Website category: auto
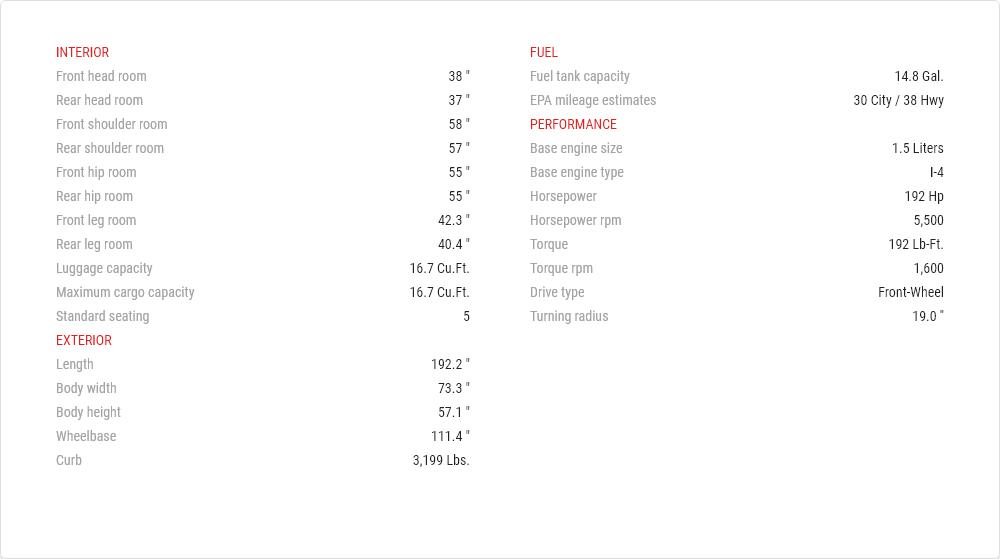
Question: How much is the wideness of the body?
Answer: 73.3 "

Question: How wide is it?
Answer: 73.3 "

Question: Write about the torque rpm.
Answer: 1,600

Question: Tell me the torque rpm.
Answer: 1,600

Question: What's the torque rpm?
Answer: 1,600

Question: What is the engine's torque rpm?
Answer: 1,600

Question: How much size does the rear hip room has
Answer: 55 "

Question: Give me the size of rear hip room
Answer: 55 "

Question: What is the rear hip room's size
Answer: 55 "

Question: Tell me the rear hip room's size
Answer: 55 "

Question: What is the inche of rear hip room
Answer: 55 "

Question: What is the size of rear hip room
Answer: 55 "

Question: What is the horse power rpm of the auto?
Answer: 5,500

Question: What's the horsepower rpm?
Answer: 5,500

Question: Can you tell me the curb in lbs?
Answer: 3,199 lbs.

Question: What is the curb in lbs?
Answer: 3,199 lbs.

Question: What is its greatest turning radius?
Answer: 19.0 ''

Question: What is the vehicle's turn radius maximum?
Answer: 19.0 ''

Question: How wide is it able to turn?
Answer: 19.0 ''

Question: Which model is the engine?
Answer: I-4

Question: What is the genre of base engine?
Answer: I-4

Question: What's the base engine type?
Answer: I-4

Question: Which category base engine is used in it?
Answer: I-4

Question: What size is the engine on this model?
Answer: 1.5 liters

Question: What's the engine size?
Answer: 1.5 liters

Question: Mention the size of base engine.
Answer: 1.5 liters

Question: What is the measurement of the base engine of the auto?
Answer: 1.5 liters

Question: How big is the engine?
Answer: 1.5 liters

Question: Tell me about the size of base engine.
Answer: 1.5 liters

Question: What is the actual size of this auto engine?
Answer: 1.5 liters

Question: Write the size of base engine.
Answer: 1.5 liters

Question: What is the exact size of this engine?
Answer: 1.5 liters

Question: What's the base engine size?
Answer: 1.5 liters

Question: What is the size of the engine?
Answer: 1.5 liters

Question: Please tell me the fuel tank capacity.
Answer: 14.8 gal.

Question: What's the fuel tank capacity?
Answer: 14.8 gal.

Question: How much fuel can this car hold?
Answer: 14.8 gal.

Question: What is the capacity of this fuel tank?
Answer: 14.8 gal.

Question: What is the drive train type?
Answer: front-wheel

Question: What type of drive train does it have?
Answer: front-wheel

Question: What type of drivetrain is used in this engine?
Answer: front-wheel

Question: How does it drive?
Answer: front-wheel

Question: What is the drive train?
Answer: front-wheel

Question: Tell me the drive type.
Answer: front-wheel

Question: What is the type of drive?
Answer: front-wheel

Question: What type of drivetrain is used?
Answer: front-wheel

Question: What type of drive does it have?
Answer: front-wheel

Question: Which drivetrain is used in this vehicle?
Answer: front-wheel

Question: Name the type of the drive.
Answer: front-wheel

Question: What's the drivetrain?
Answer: front-wheel

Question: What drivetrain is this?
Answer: front-wheel

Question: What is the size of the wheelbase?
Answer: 111.4 "

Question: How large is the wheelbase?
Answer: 111.4 "

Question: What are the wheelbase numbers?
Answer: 111.4 "

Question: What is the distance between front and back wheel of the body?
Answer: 111.4 "

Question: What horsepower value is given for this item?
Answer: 192 hp

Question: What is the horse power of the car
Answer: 192 hp

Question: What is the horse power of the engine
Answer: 192 hp

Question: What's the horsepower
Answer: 192 hp

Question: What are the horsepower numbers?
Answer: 192 hp

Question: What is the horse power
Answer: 192 hp

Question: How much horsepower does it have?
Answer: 192 hp

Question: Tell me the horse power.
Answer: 192 hp

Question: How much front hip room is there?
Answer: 55 "